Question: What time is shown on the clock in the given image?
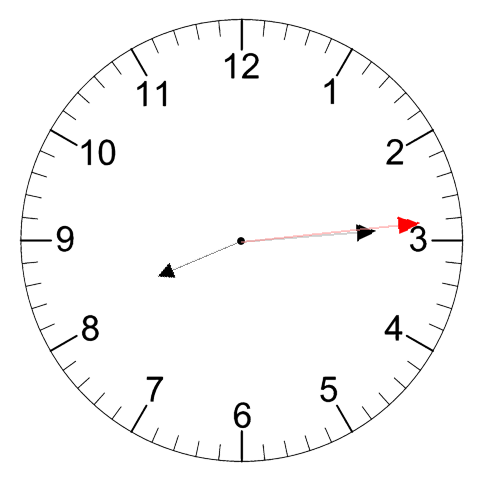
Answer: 08:14:14